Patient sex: F
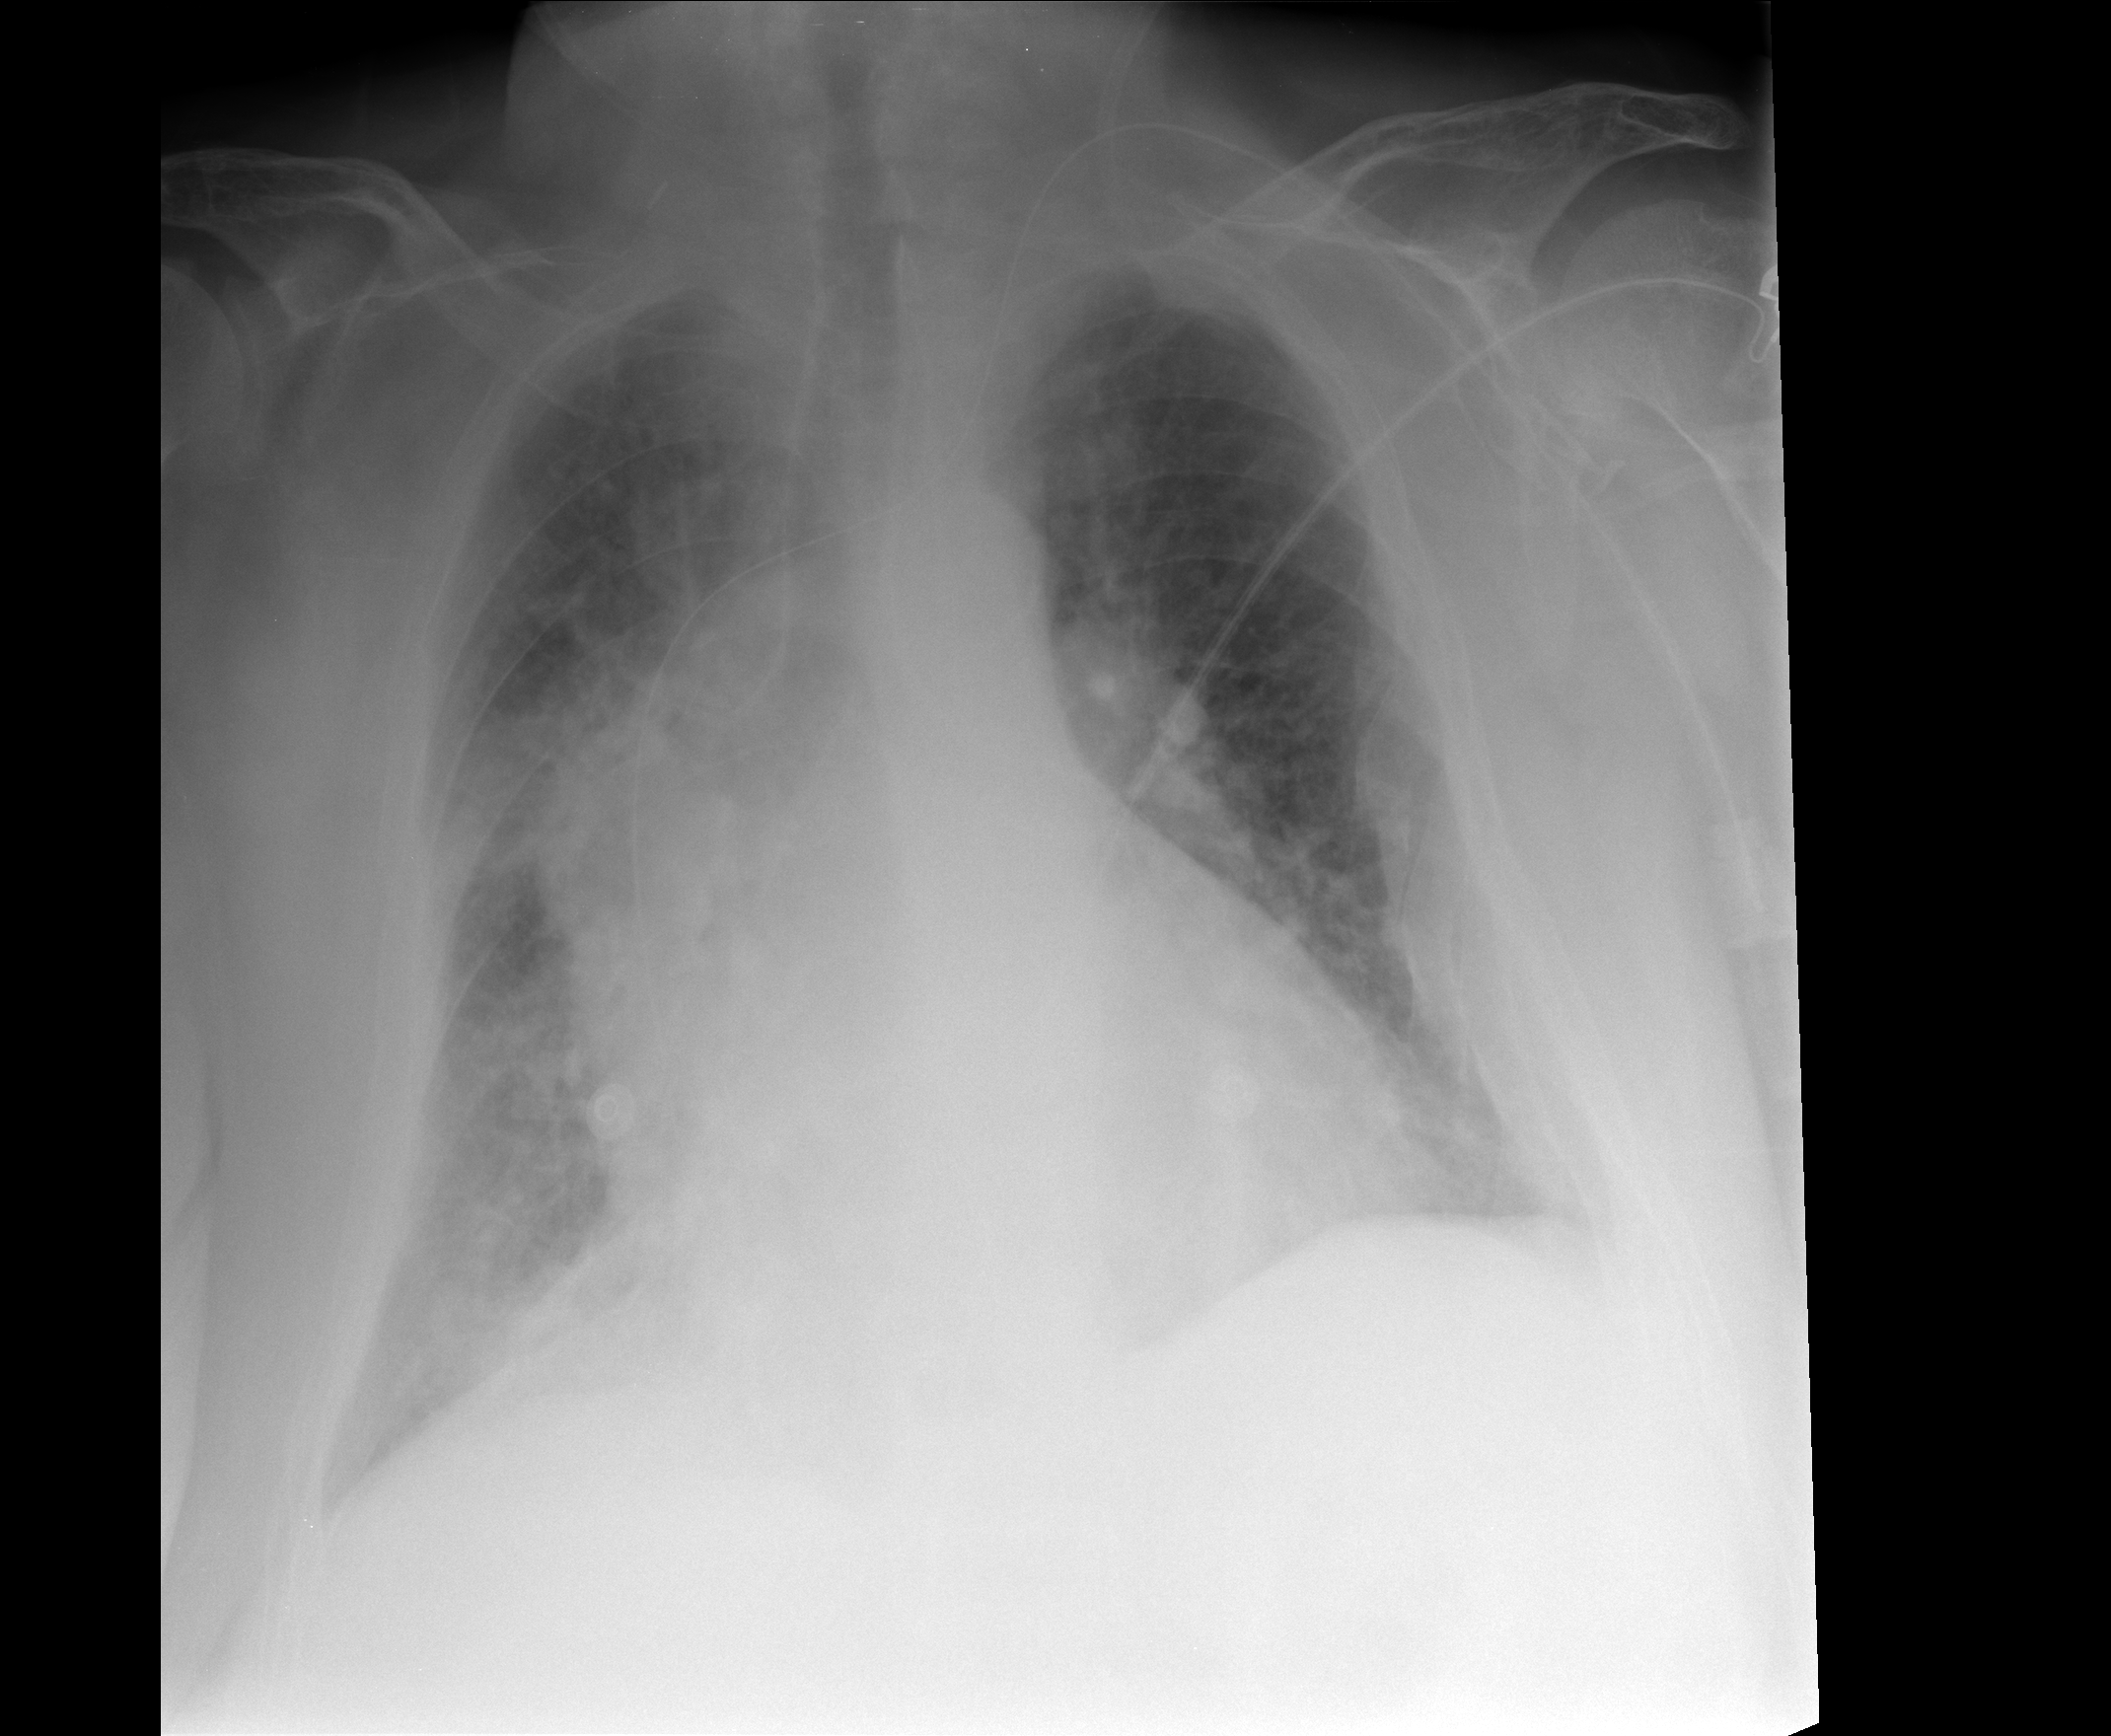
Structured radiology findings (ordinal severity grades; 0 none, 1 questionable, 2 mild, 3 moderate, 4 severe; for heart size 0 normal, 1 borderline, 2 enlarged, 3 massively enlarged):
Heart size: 2
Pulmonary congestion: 3
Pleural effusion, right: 0
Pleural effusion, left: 2
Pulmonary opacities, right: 2
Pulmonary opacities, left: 0
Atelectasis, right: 2
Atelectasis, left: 0